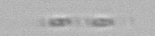
Label: Leptocylindrus